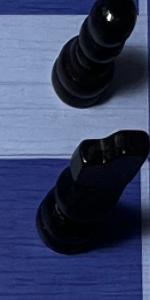
Label: Knight_Black